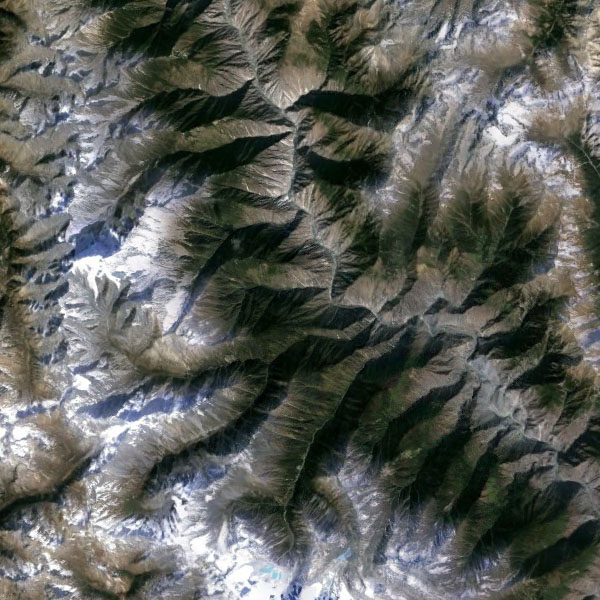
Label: Mountain